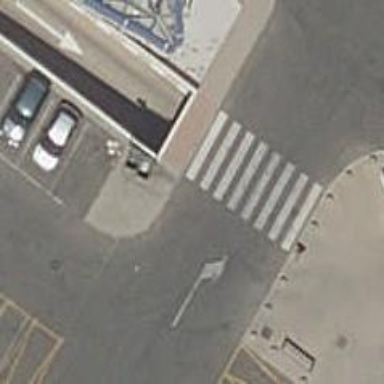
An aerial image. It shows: Marked crossing on the road.